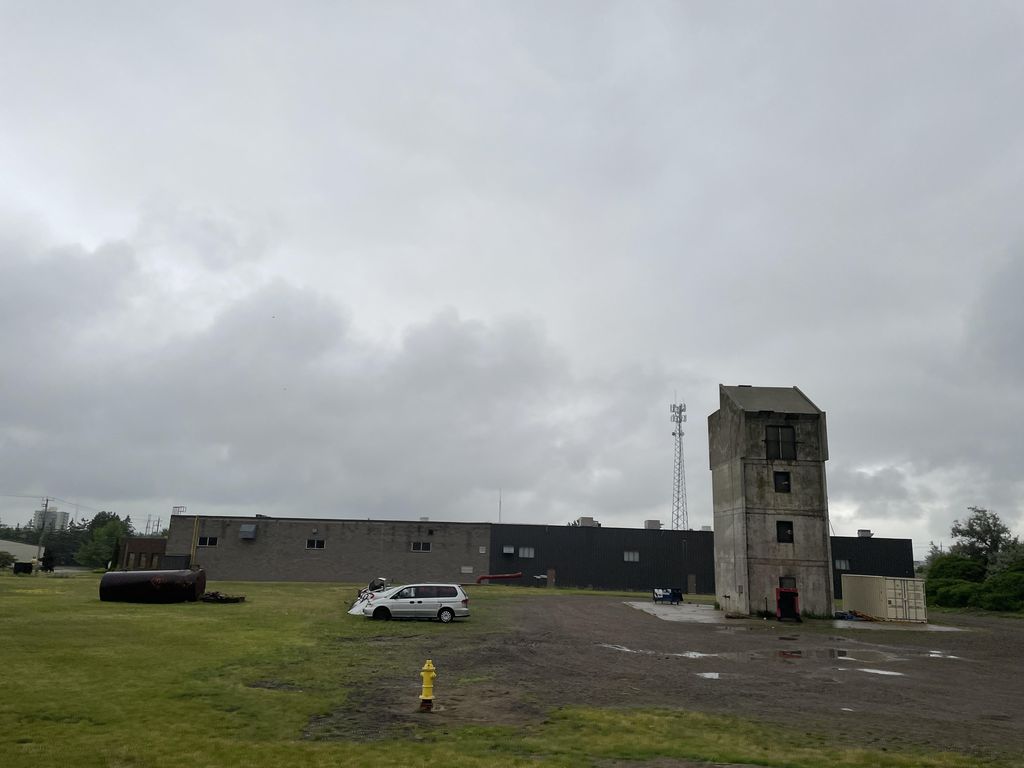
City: kitchener-waterloo